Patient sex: F
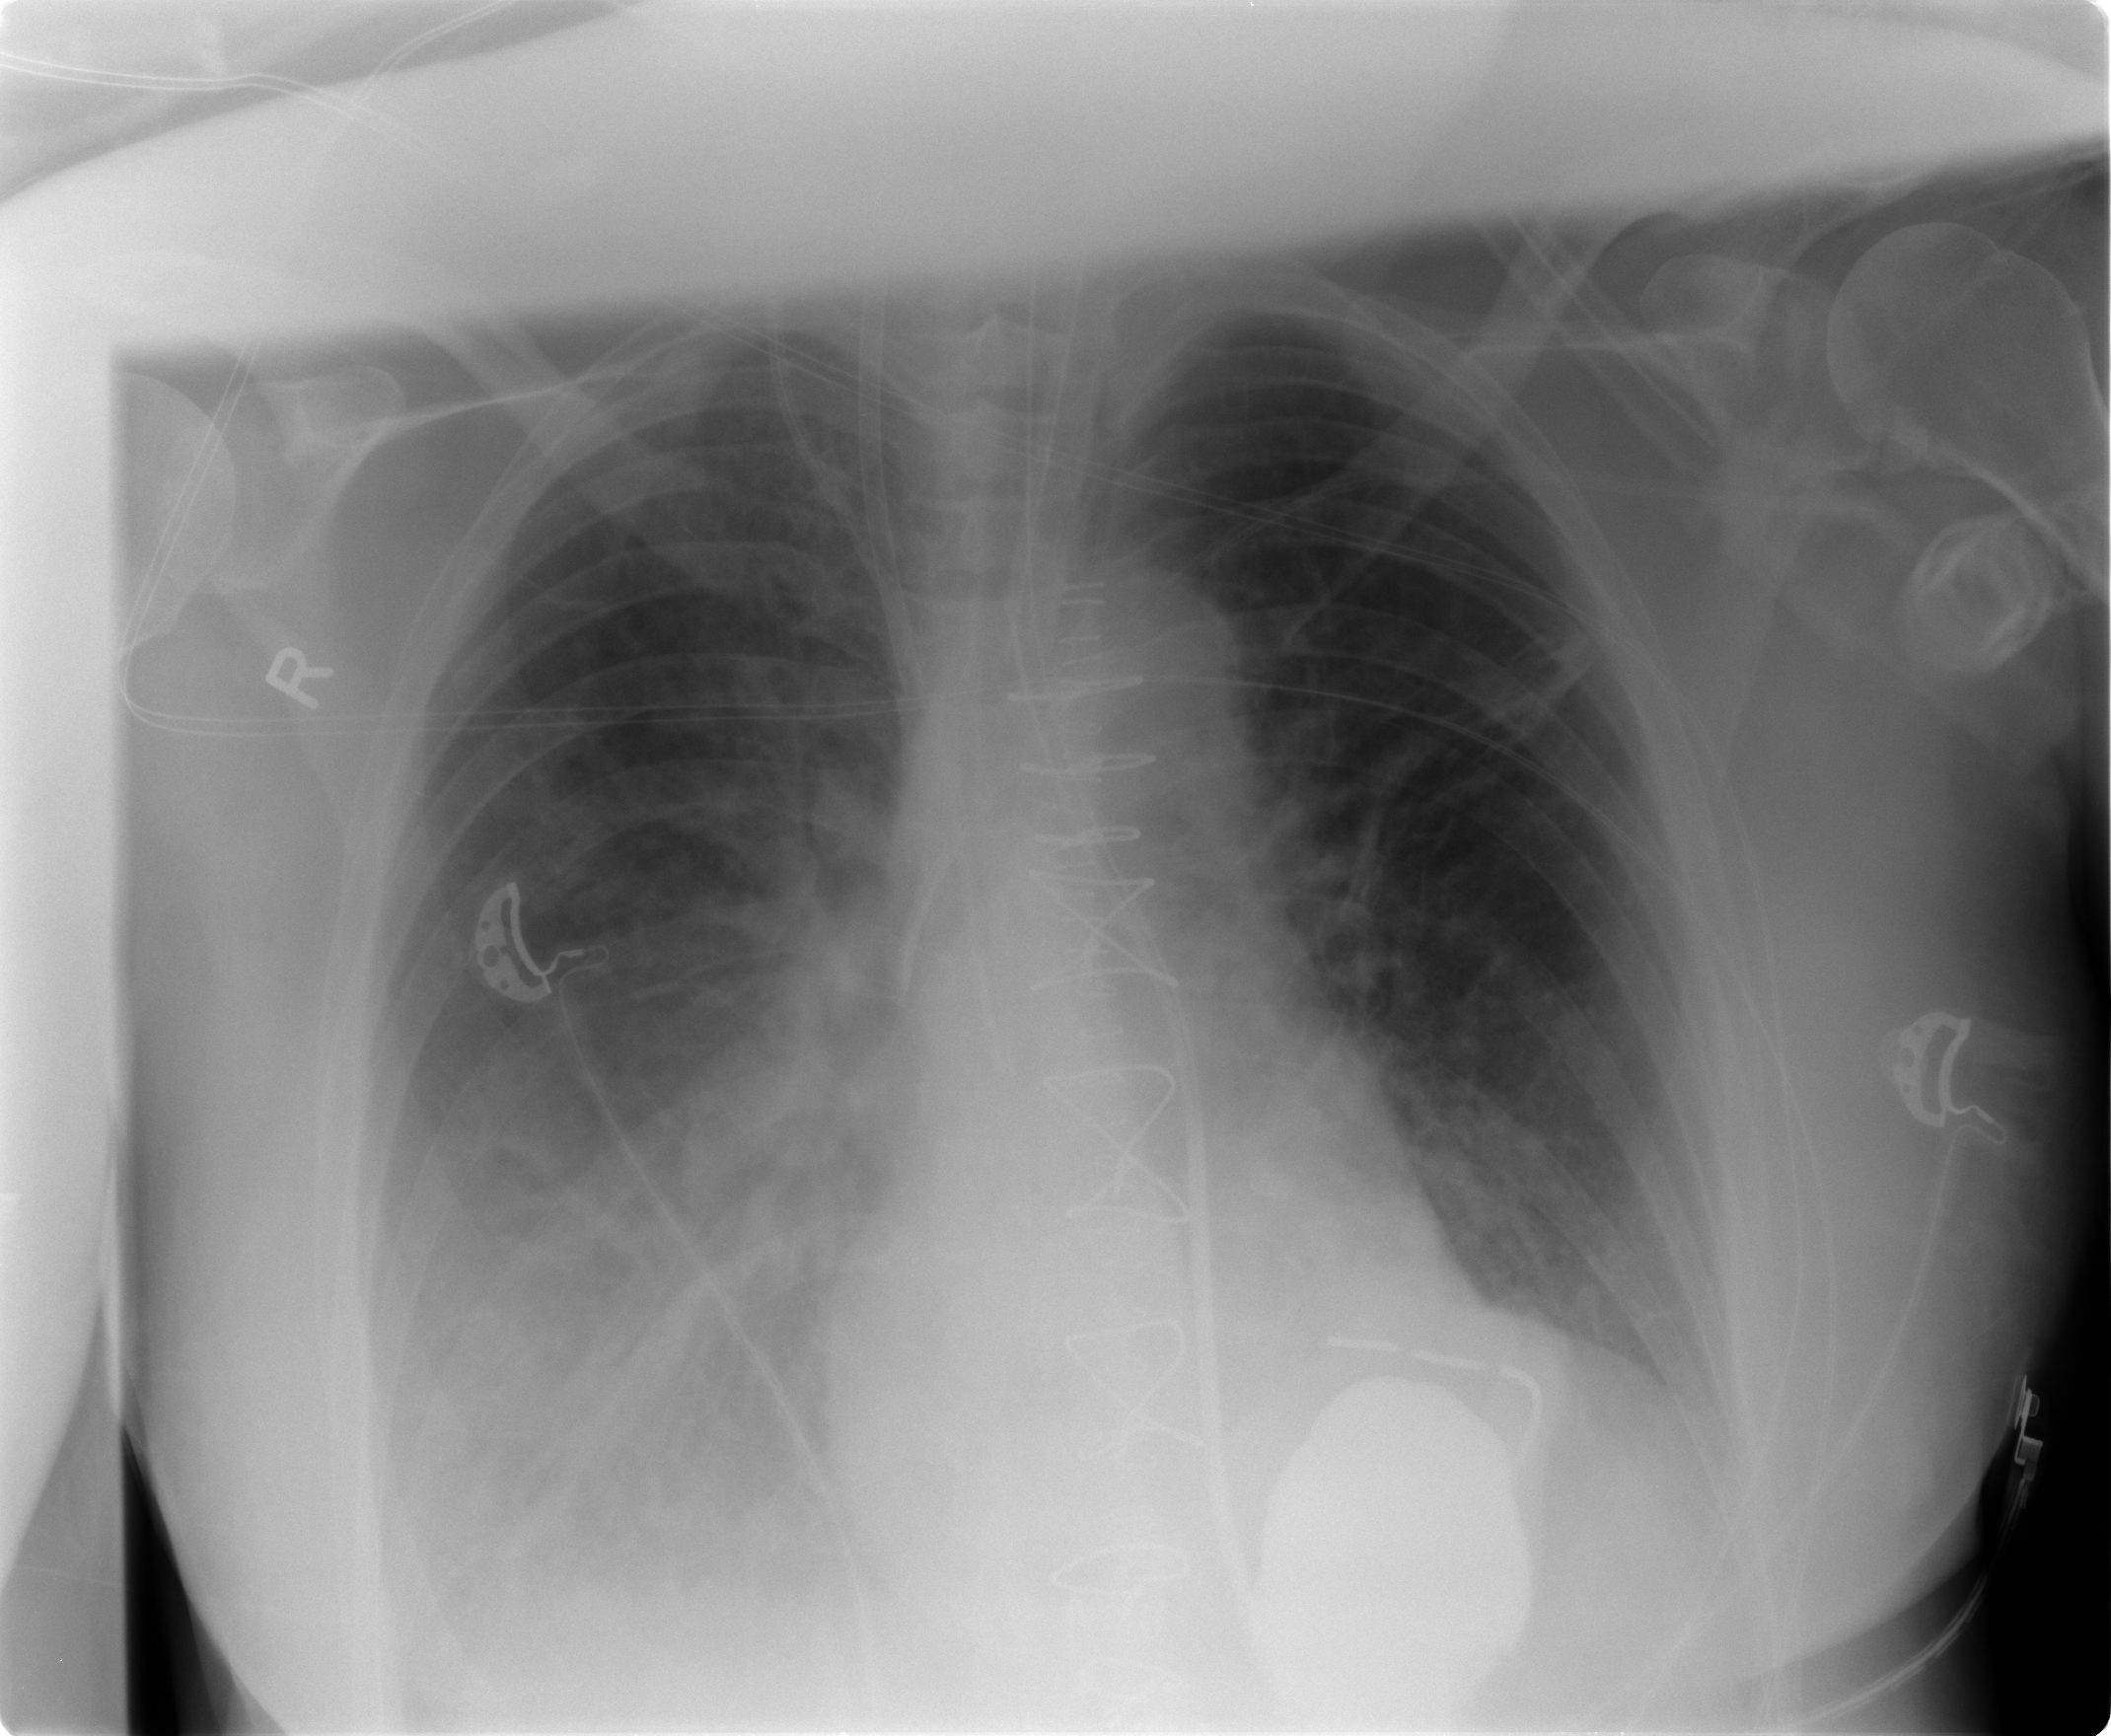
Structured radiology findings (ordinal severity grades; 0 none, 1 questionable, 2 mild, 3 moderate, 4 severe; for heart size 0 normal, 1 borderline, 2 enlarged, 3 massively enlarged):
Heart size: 0
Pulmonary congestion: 2
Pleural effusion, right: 2
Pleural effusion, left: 0
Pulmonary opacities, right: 3
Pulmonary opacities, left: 0
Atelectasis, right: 3
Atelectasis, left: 1